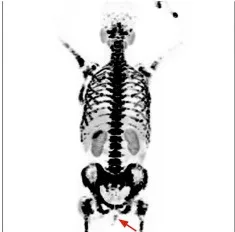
Meanwhile, systemic bone metastasis was certifified.
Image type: radiology (pet)